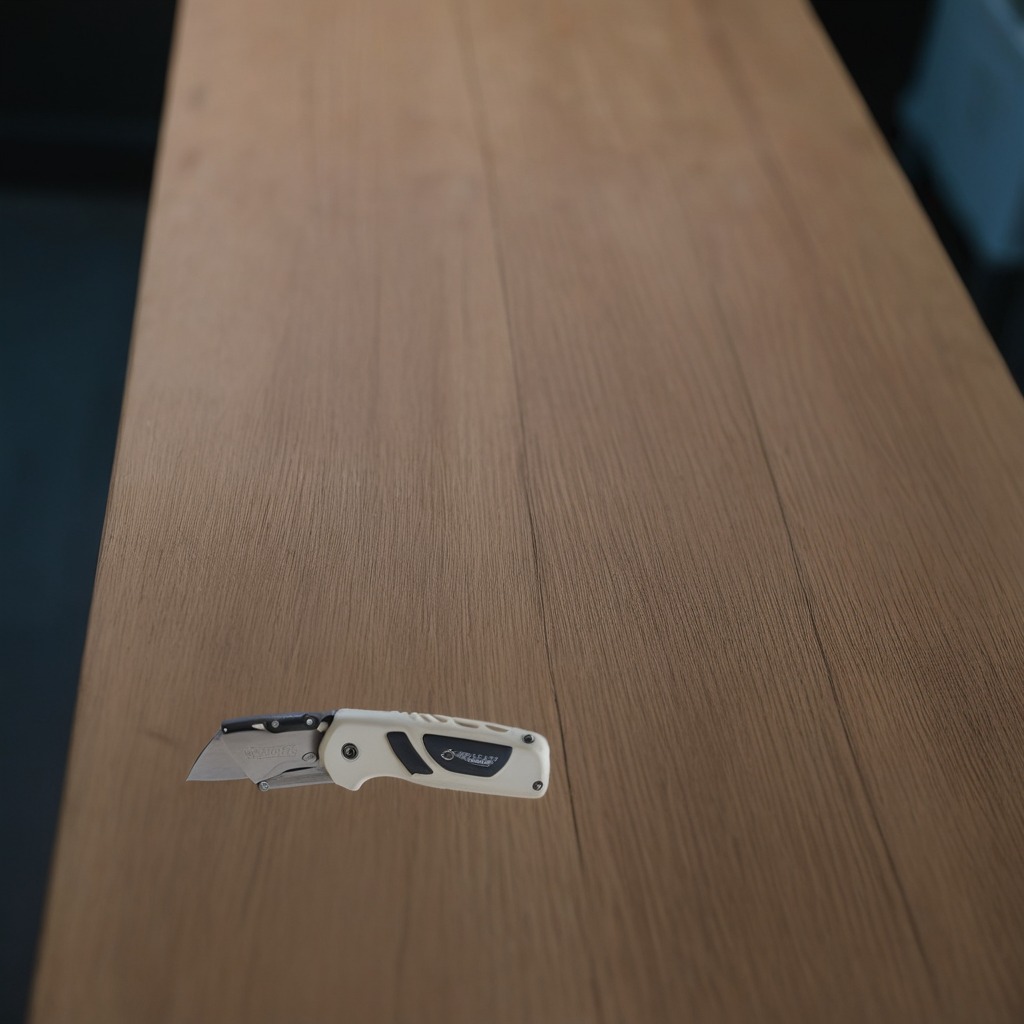
A utility knife is lying on a table in a small garage at twilight.